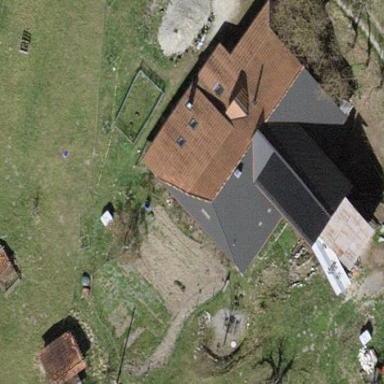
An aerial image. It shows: Farm building.